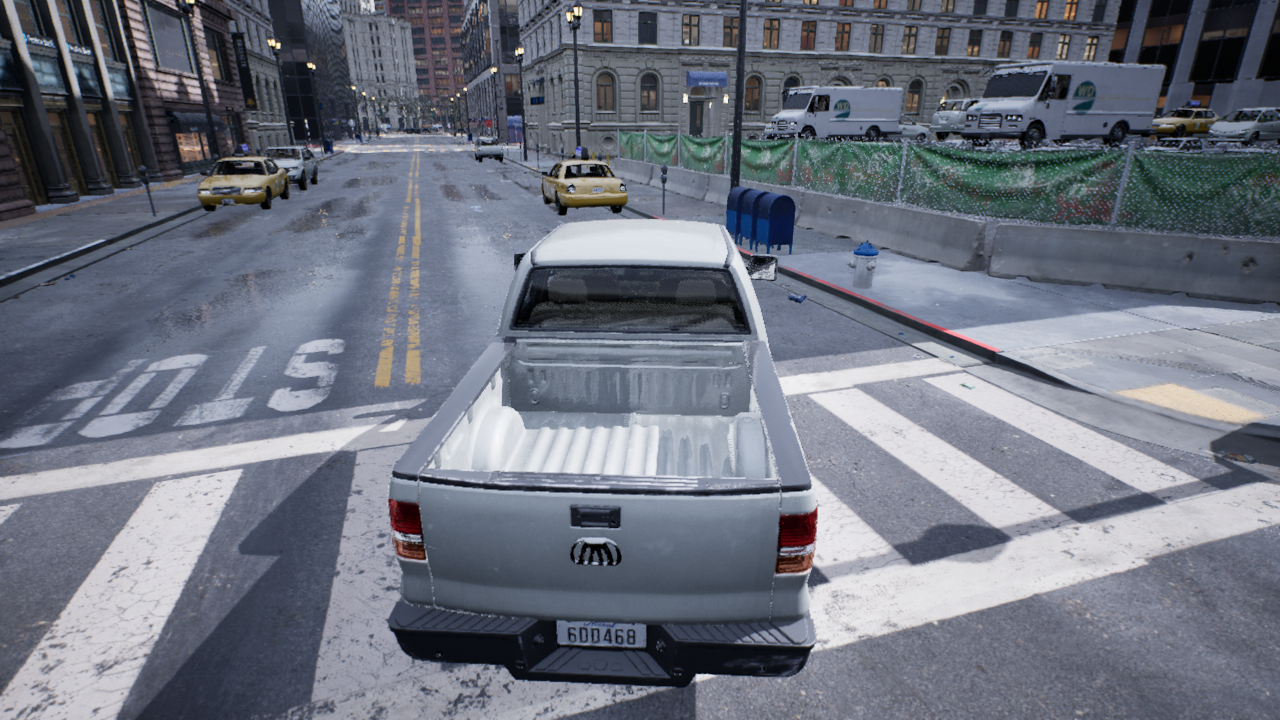
Venue: intersection
Lighting: overcast
Vehicle rig: pickup